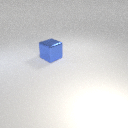
large blue metal cube